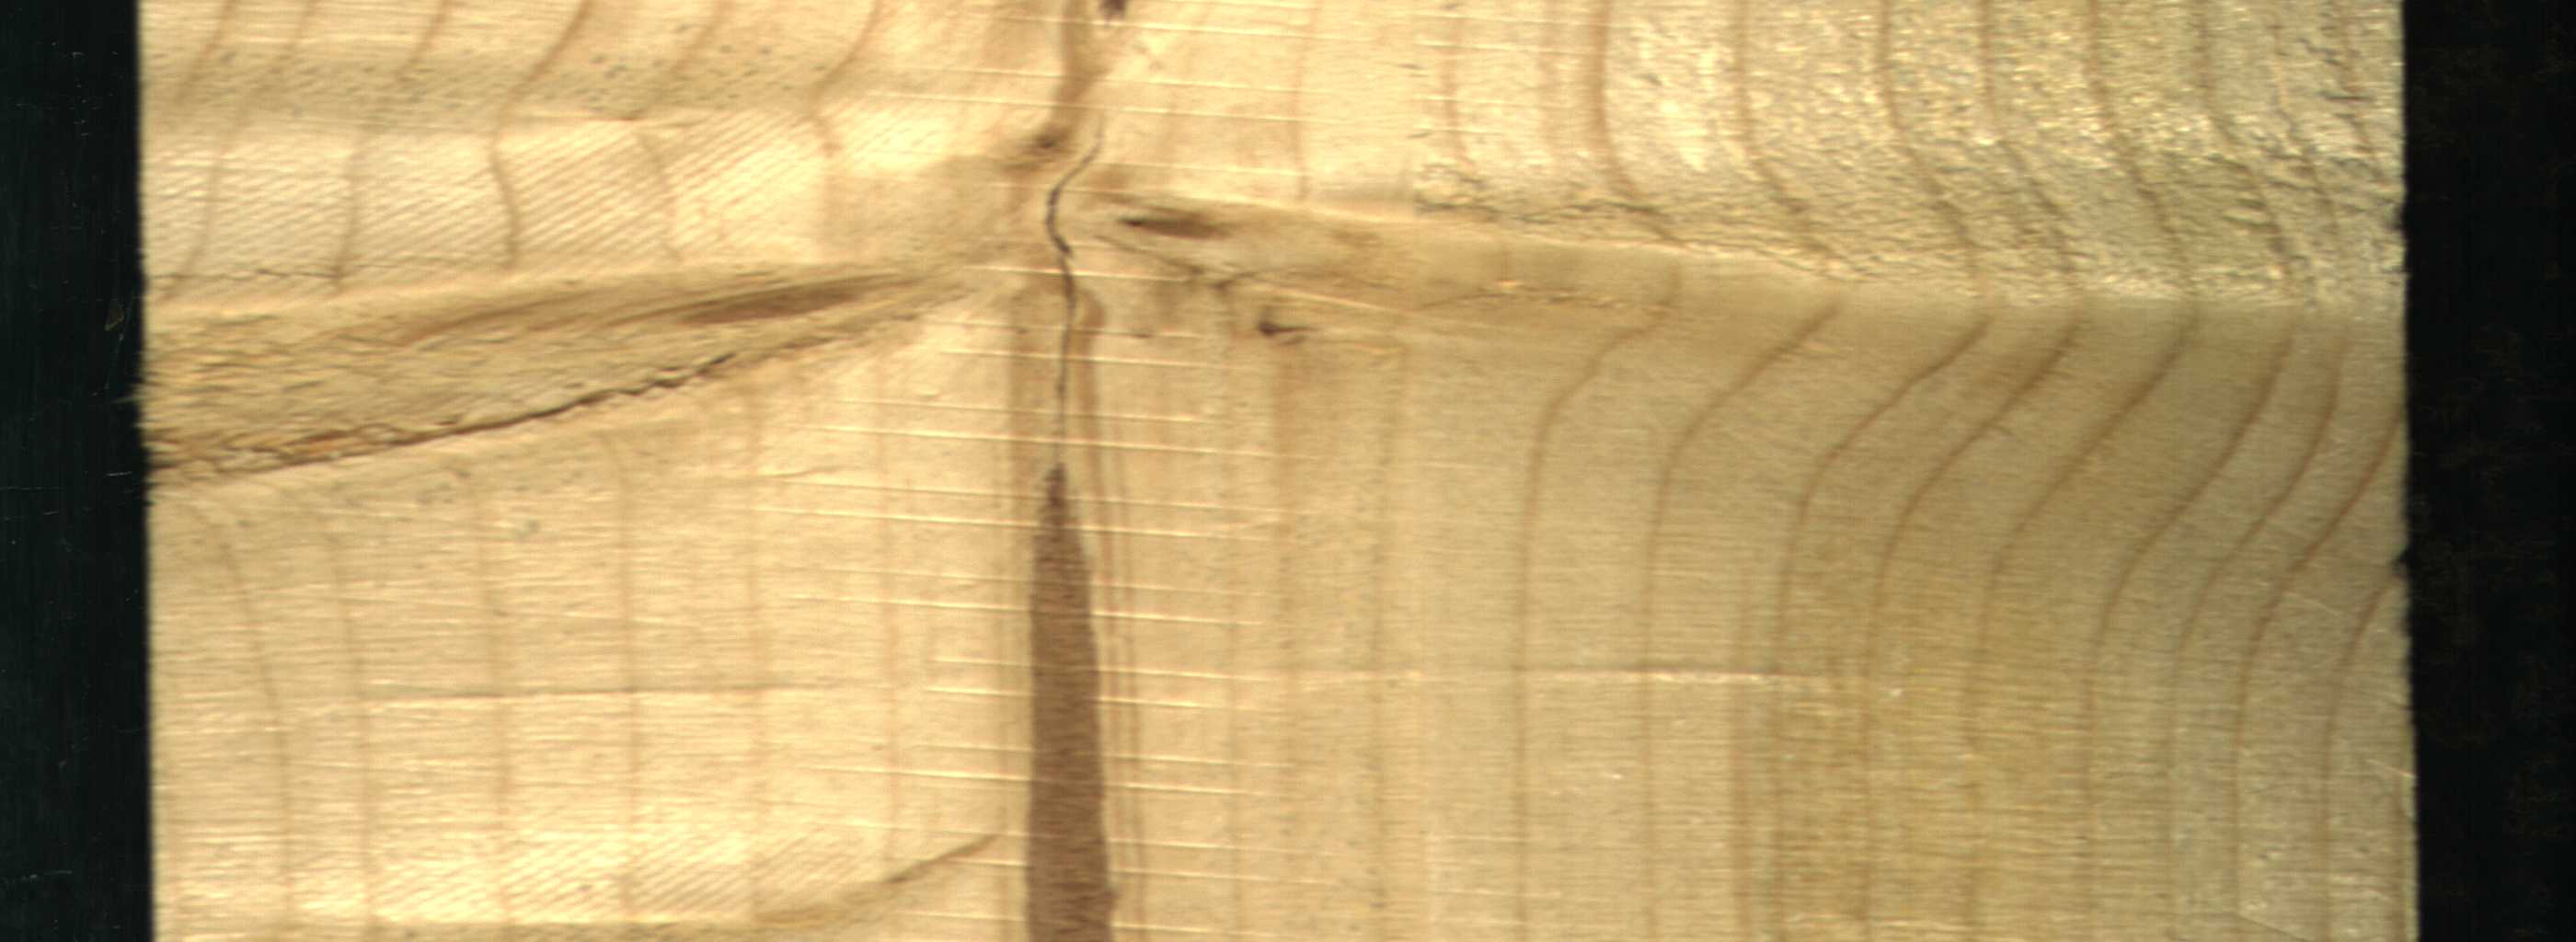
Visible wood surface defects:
Marrow
Quartzity
Crack
Live_Knot
Live_Knot
Live_Knot
Live_Knot